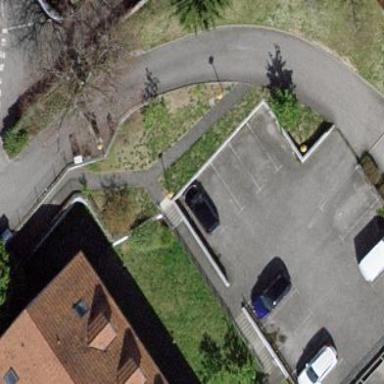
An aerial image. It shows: Multi-storey parking building.